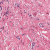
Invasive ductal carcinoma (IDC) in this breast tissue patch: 0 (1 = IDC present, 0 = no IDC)